Question: '''
- (BOOL)shouldAutorotateToInterfaceOrientation:(UIInterfaceOrientation)interfaceOrientation{
return YES;
}
- (void)didRotateFromInterfaceOrientation:(UIInterfaceOrientation)fromInterfaceOrientation {
[self positionViews];
}
-(void)positionViews {
UIInterfaceOrientation destOrientation = self.interfaceOrientation;
if (destOrientation == UIInterfaceOrientationPortrait ||
destOrientation == UIInterfaceOrientationPortraitUpsideDown) {
[bLabel setFrame:CGRectMake(255, 10, 270, 60)];
} else {
[bLabel setFrame:CGRectMake(377, 10, 270, 60)];
}
}
'''
'bLabel' is Cutomed Object.
When IPad(device) rotates, 'bLable' is rotated.
But appear time lag.
So rotation motion is not smooth.
What is my code's faults?
How control autosizing of object without IB naturally?
Please tell me your advice. Thanks!!!

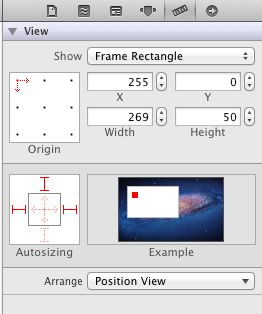
Answer: The property you are looking for on the view is autoresizingMask.Set this just as you would in IB. Here are the values available:
'''
UIViewAutoresizing
Specifies how a view is automatically resized.
enum {
UIViewAutoresizingNone = 0,
UIViewAutoresizingFlexibleLeftMargin = 1 << 0,
UIViewAutoresizingFlexibleWidth = 1 << 1,
UIViewAutoresizingFlexibleRightMargin = 1 << 2,
UIViewAutoresizingFlexibleTopMargin = 1 << 3,
UIViewAutoresizingFlexibleHeight = 1 << 4,
UIViewAutoresizingFlexibleBottomMargin = 1 << 5
};
'''
For example, if you want a flexible width and height with fixed margins you would do:
'''
[myView.autoresizingMask = UIViewAutoresizingFlexibleHeight | UIViewAutoResizingFlexibleWidth;][1]
'''